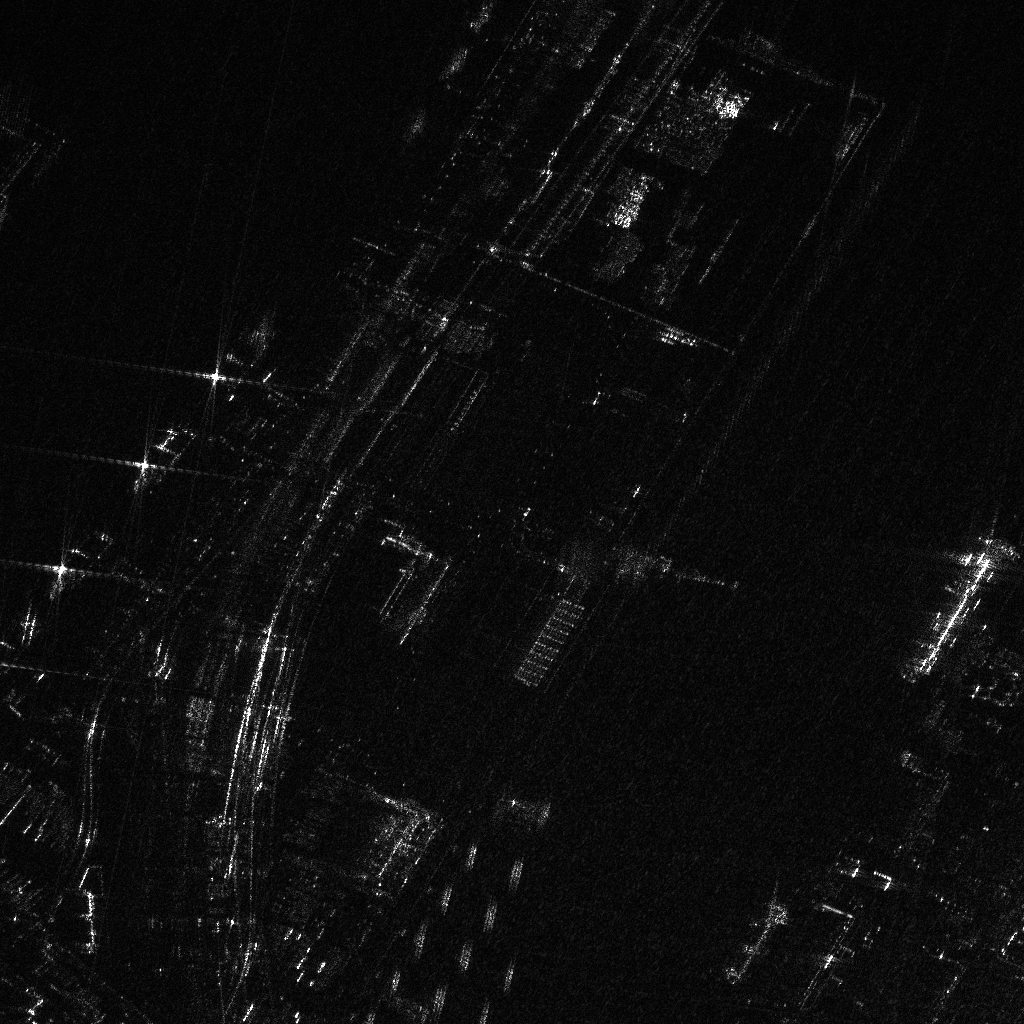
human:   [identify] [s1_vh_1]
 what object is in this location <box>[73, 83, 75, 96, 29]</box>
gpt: <ref>1 small ore-oil at the bottom right</ref>